Brain MRI, t1w sequence, axial 2D slice.
Patient: age 53, sex F, weight 90 kg, height 1.9 m
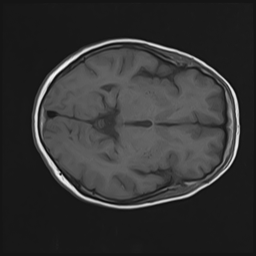